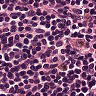
Metastatic tissue present: no